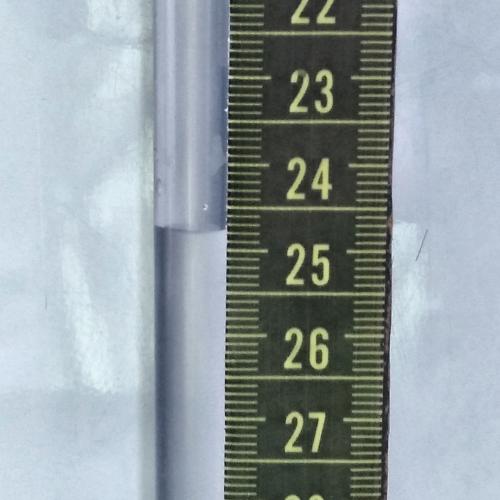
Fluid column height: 24.8 cm